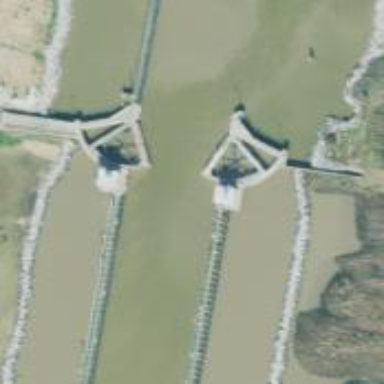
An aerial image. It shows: Lock gate along waterway.